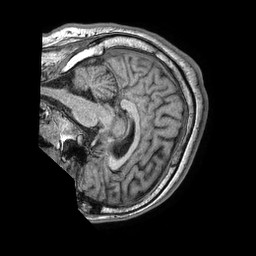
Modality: T1w
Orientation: sagittal
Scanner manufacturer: philips
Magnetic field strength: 1.5 T
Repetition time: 0.007523 s
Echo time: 0.003411 s